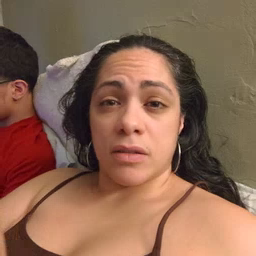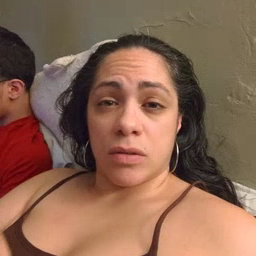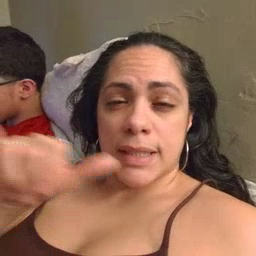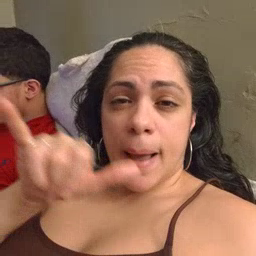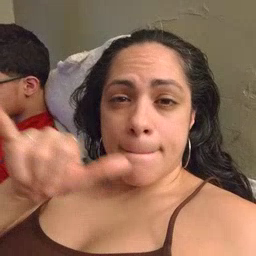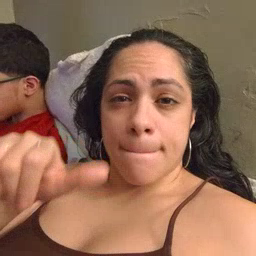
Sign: same